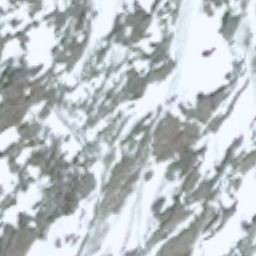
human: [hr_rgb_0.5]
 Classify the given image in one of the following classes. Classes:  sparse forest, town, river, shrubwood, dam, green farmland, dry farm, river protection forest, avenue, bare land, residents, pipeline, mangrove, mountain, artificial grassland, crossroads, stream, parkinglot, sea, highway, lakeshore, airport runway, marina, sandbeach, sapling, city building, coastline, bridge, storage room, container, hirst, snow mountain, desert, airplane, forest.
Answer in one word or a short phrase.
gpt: snow mountain